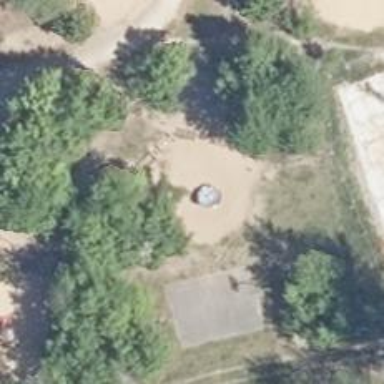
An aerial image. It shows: Playground area for leisure land.